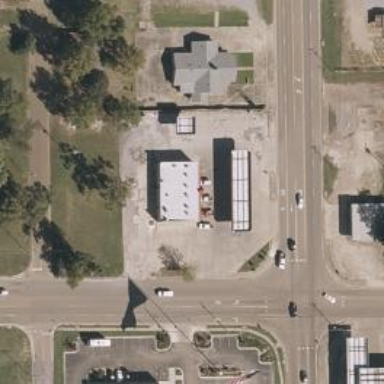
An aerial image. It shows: Convenience shop.